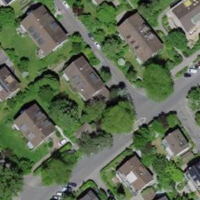
EUNIS habitat code: 55
Species observed at this site:
Cornus sanguinea
Scilla bifolia